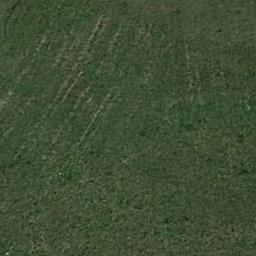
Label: meadow